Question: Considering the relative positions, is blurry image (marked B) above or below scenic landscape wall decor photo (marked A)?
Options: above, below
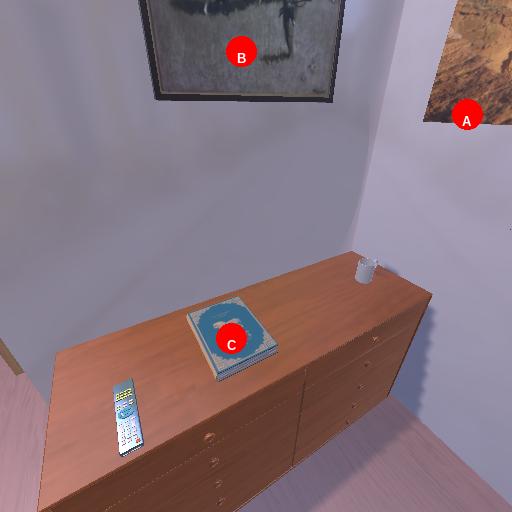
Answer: above